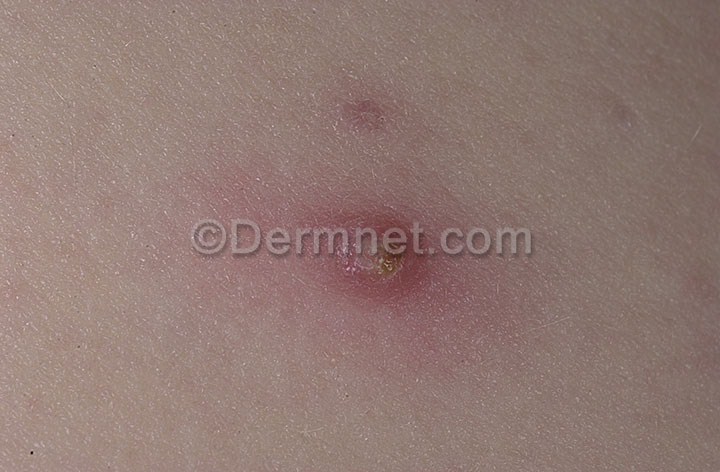
Disease: Herpes HPV and other STDs Photos